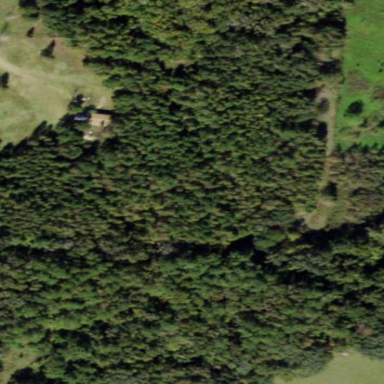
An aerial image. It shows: Mixed leaf woodland.